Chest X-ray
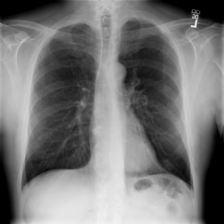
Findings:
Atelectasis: negative
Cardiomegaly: negative
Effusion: negative
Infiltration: negative
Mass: negative
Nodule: negative
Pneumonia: negative
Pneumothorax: negative
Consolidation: negative
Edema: negative
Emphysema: positive
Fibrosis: negative
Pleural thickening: negative
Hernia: negative